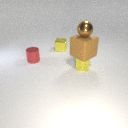
small brown metal sphere above large brown rubber cube